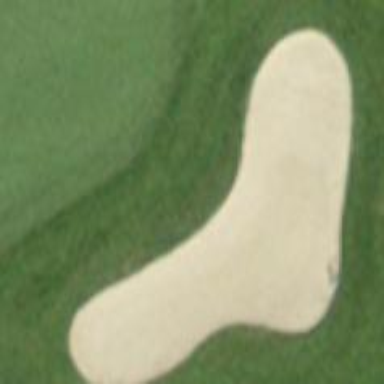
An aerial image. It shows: Sandy area is golf bunker.